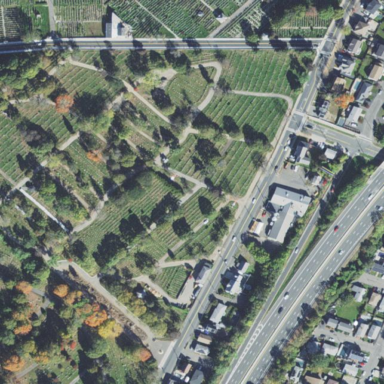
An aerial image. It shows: Cemetery with historic significance.